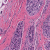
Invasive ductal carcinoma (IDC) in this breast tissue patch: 0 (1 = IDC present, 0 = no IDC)